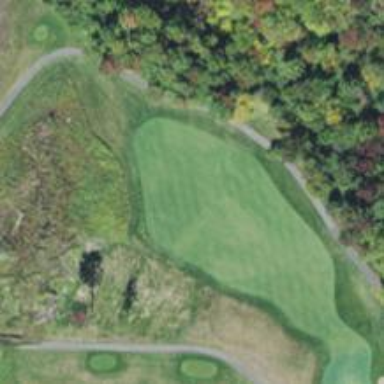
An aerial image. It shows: Golf hole.